Question: I have created a php project. In this project under vendor/ I have included using composer some
other 3rd party modules. I think they came with a .git folder.
Finally I decided to add my code under git. But now I have problems. Some of this 3rd party modules came with a .git folder some without ( idk the reason ). why this happen any clue ?
In my root folder I have nothing in .gitmodules.
When I do 'git status' I get:
'# modified: vendor/somemodule (modified content)'
What should I do in this case, what's the best way to handle this. I want to be able to still be
updated about the changes in those libraries and also keep a track of those modules in my repository ( beanstalk ) which when merged to master branch will upload to live server.
Any ideas, any links to read would be helpful. I don't even know if this are submodules or not yet.
an image with my vendor:

Thanks.
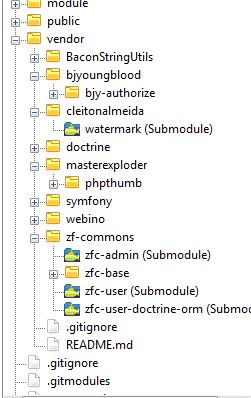
Answer: The <URL> confirms:
> When I do git status I get:
'''
# modified: vendor/somemodule (modified content)
'''
That does mean 'vendor/somemodule' is a submodule (see "<URL>.
But the root issue seems to be an <URL> by the OP.
### Should I commit the dependencies in my vendor directory?
> The general recommendation is no.
The 'vendor' directory (or wherever your dependencies are installed) should be added to '.gitignore/svn:ignore/etc'.
Considering the changes seen so far seem to be not important, ignoring 'vendor' should be the best approach.